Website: lowes
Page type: delivery-shipping
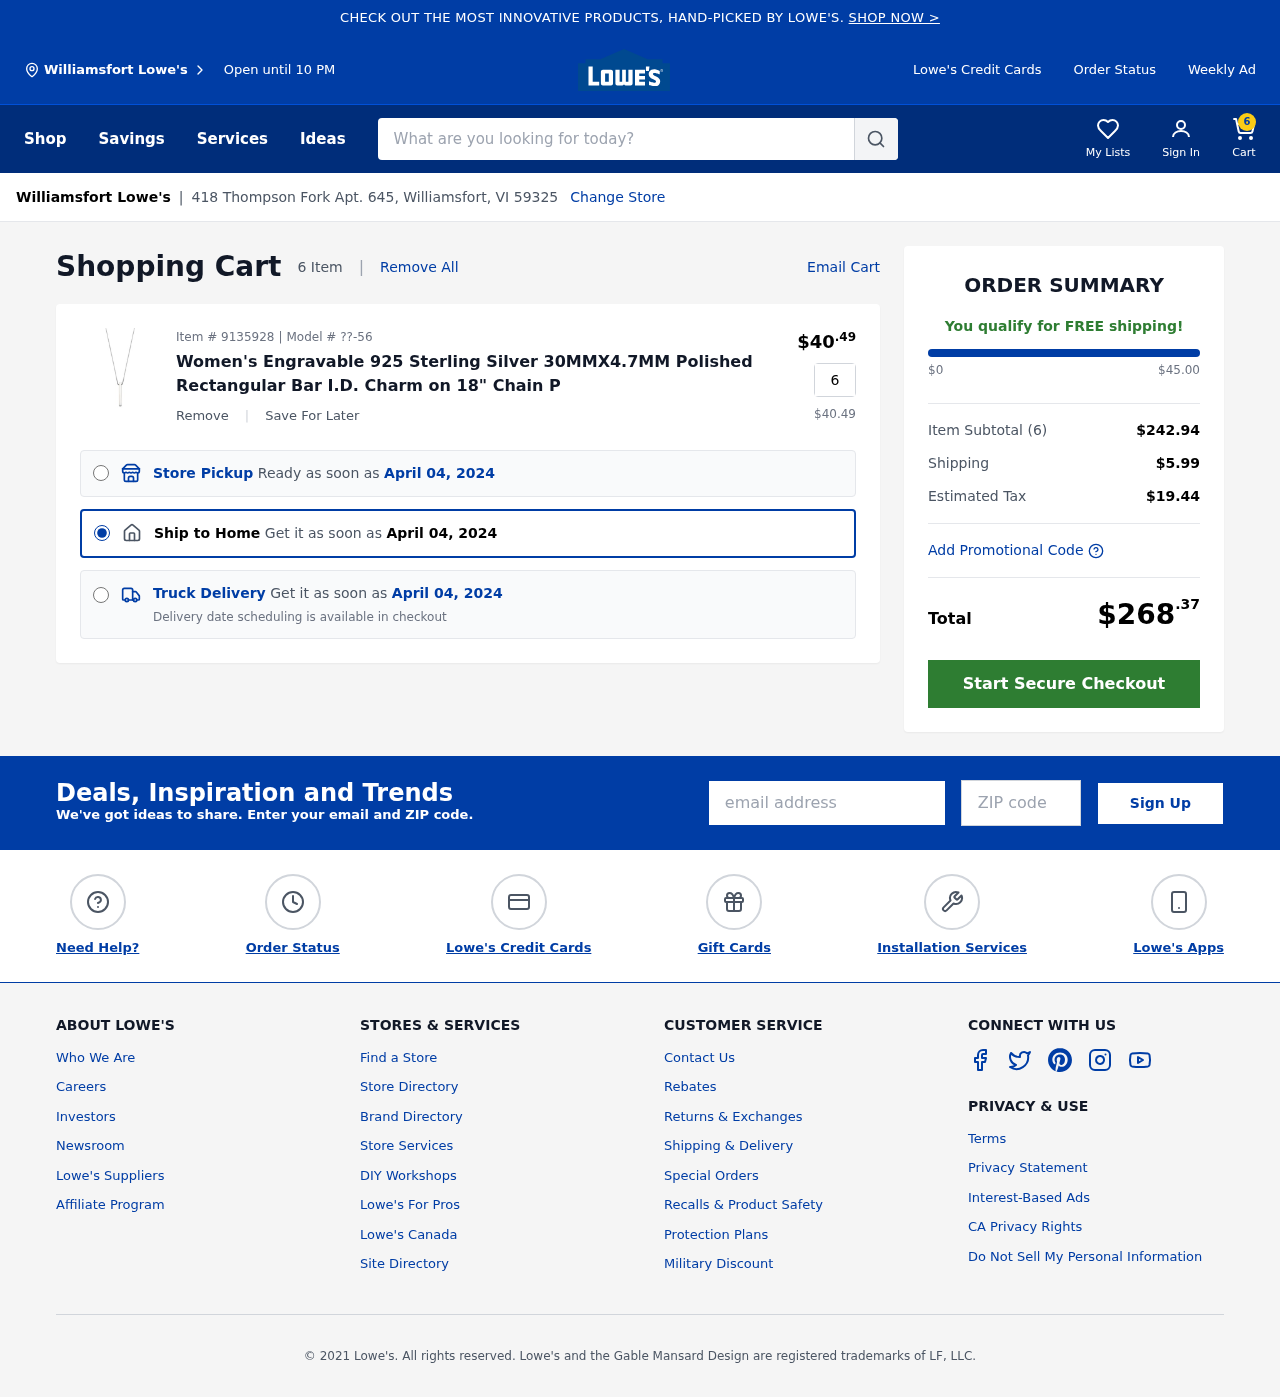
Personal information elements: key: PII_CITY
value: Williamsfort
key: PII_EMAIL
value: markmiller@gmail.com
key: PII_POSTCODE
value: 59325
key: PII_STREET
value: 418 Thompson Fork Apt. 645
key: PII_CITY2
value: Williamsfort
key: PII_CITY_STATE_ZIP
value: Williamsfort, VI 59325
Product elements: key: PRODUCT1_NAME
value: Women's Engravable 925 Sterling Silver 30MMX4.7MM Polished Rectangular Bar I.D. Charm on 18" Chain P
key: PRODUCT1_PRICE
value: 40.49
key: PRODUCT1_QUANTITY
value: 6
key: PRODUCT1_MODEL
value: ??-56
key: PRODUCT1_PRICE2
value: $40.49
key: PRODUCT1_ITEM_NUMBER
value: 9135928
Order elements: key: ORDER_NUM_ITEMS
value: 6
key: ORDER_DELIVERY_DATE
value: April 04, 2024
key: ORDER_DELIVERY_DATE2
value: April 04, 2024
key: ORDER_DELIVERY_DATE3
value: April 04, 2024
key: ORDER_SUBTOTAL
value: $242.94
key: ORDER_SHIPPING_COST
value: $5.99
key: ORDER_TAX
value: $19.44
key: ORDER_TOTAL
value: $268.37
Search elements: key: HEADER_SEARCH
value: What are you looking for today?